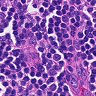
Metastatic tissue present: no